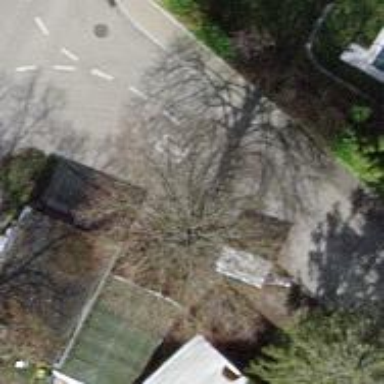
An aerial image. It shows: Deciduous broadleaved tree.